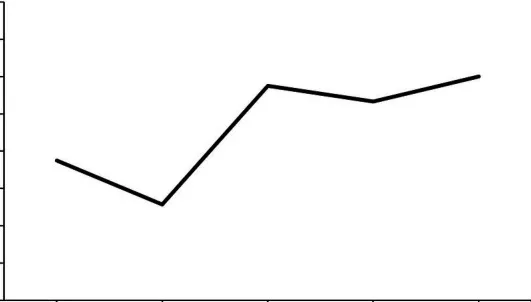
Average agency scores over the course of treatment. TS, therapy session.
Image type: chart (chart)